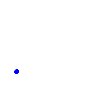
Particle: proton